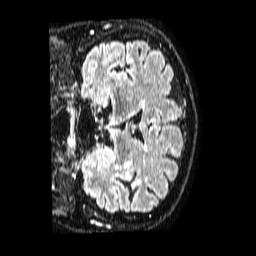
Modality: FLAIR
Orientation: coronal
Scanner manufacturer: philips
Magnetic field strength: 1.5 T
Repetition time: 4.8 s
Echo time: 0.3 s